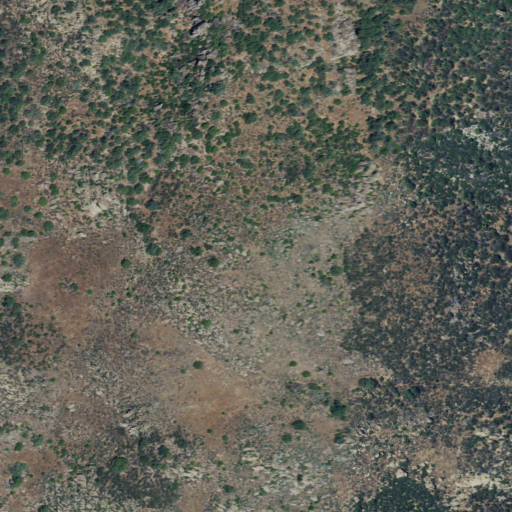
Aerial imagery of mountain in California named Freeborn Mountain containing shrub, grassland, and mixed forest